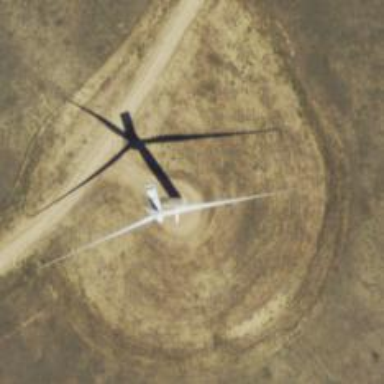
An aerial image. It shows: Wind turbine generator made by Vestas. The generator utilizes wind as its power source and belongs to the horizontal axis type.